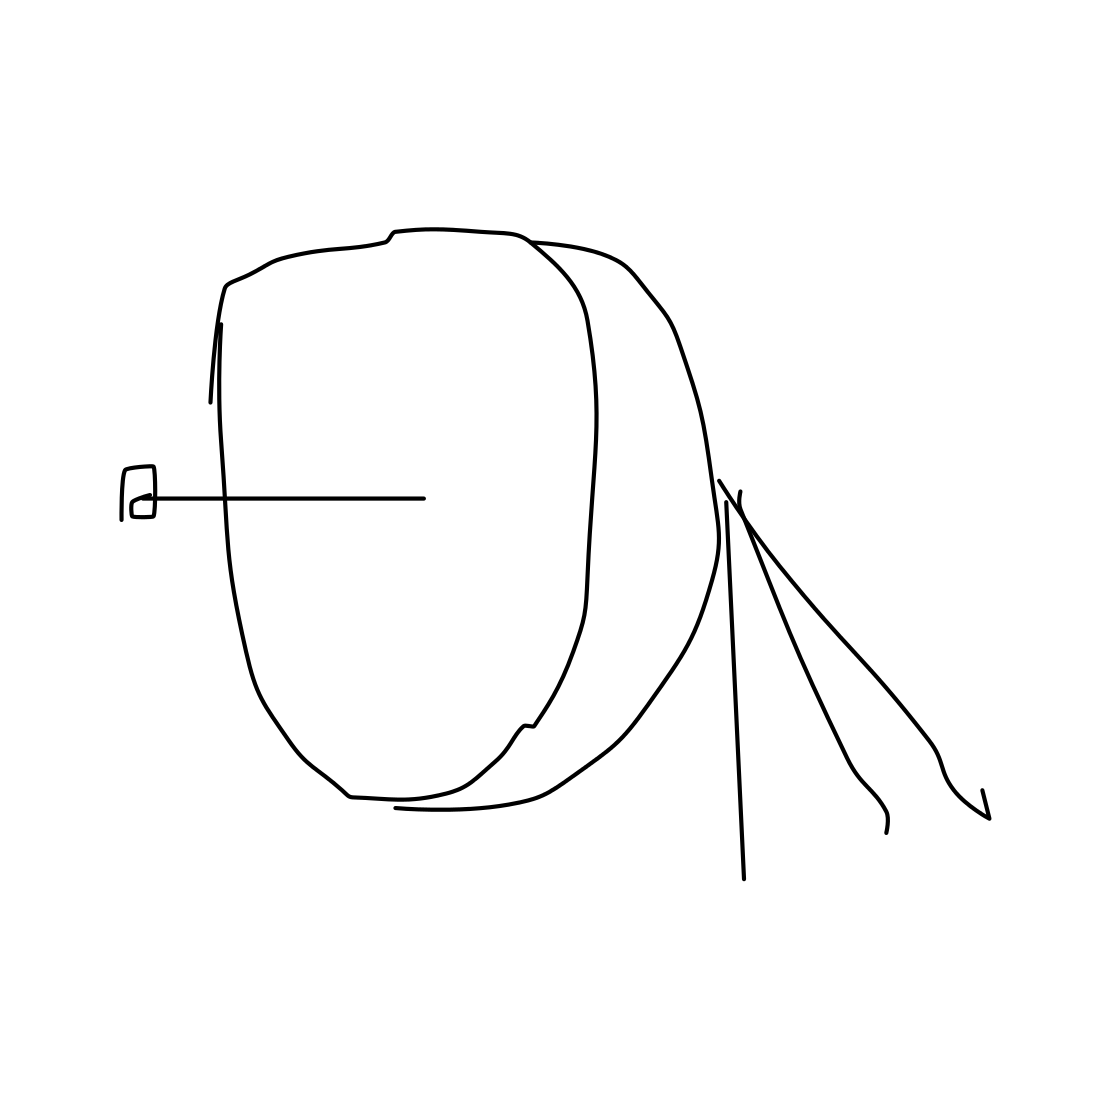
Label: satellite dish